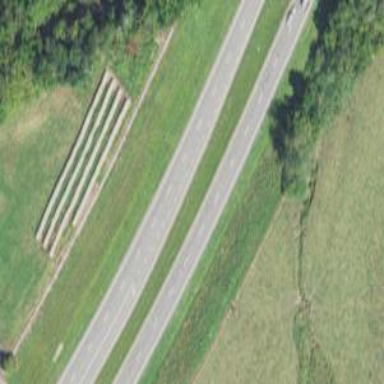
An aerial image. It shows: This image shows trunk highway that functions as expressway.